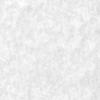
Label: no_change